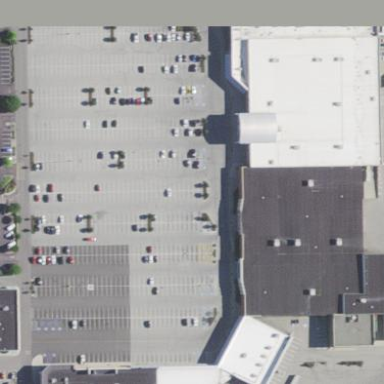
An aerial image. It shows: Mall.